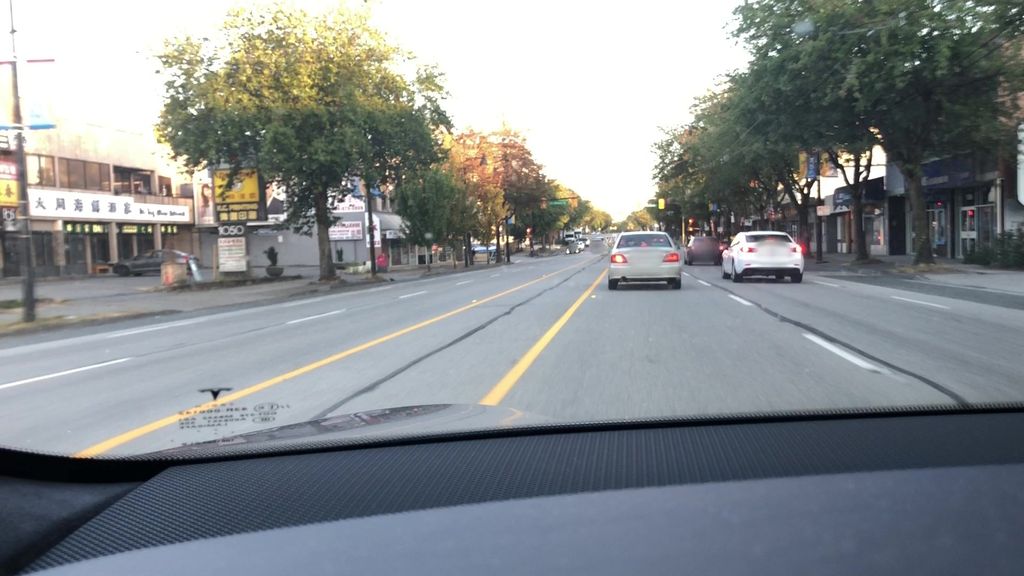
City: vancouver